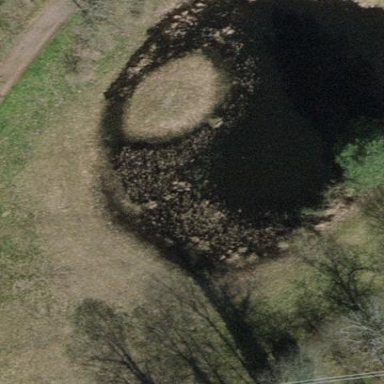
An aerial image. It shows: Serene pond surrounded by nature.